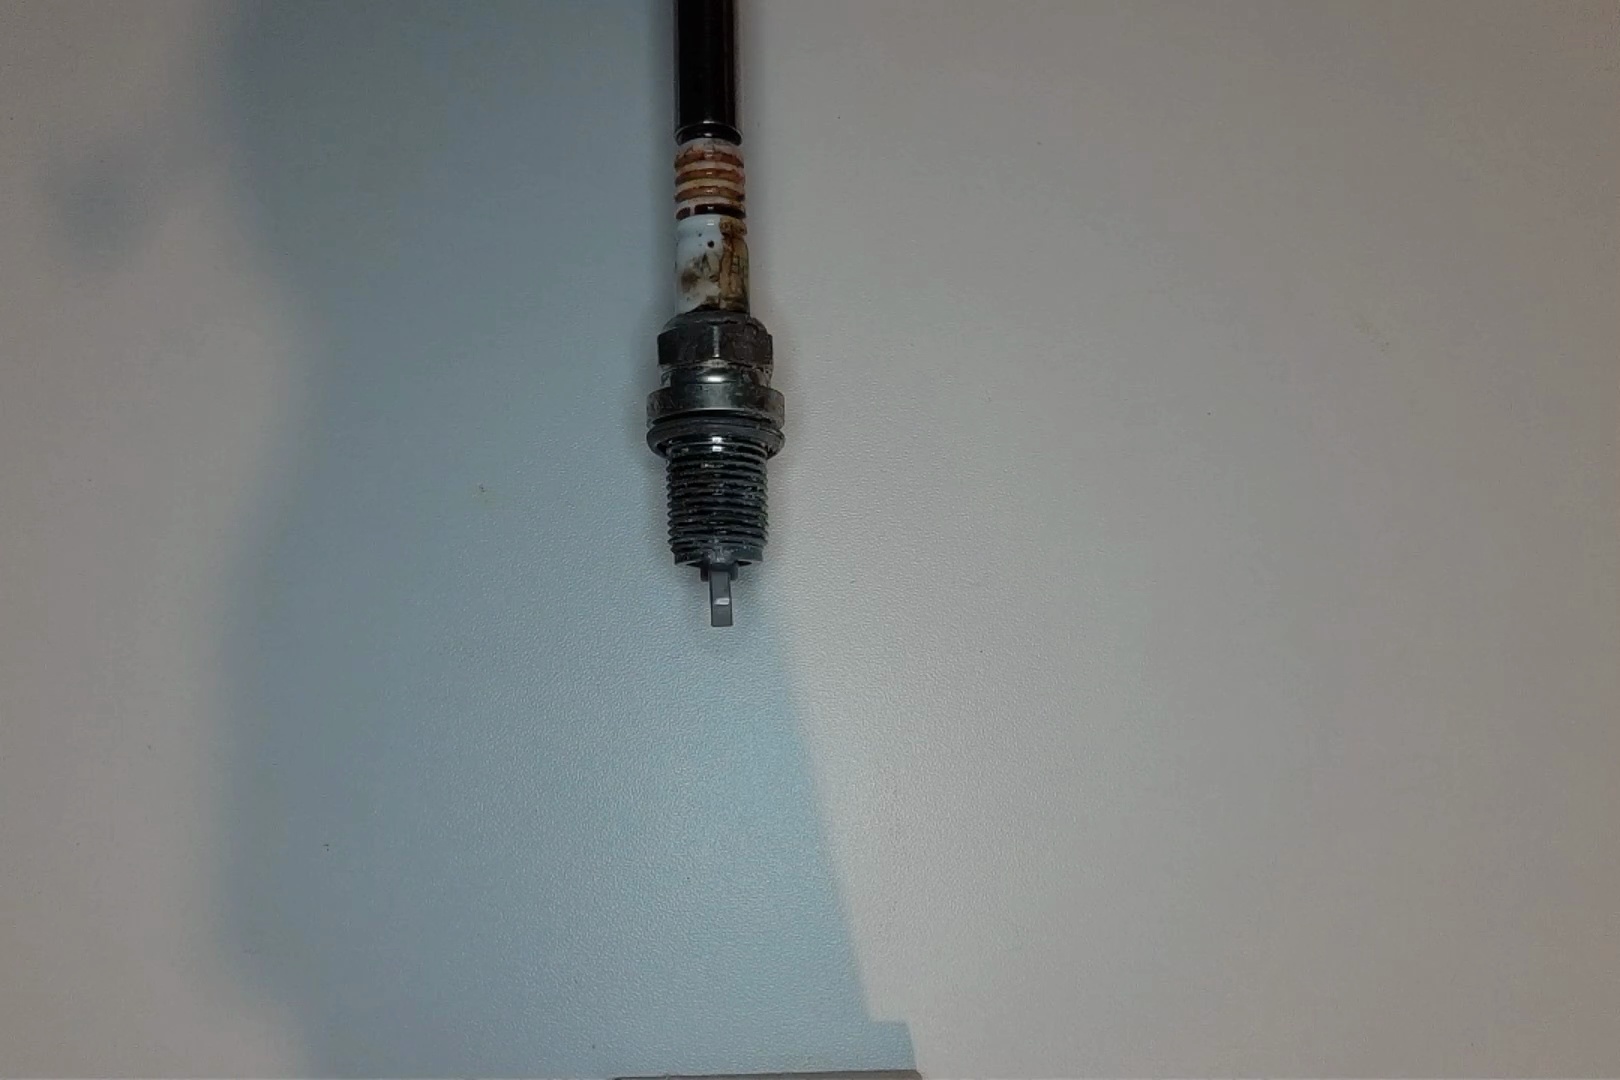
Label: anomaly